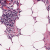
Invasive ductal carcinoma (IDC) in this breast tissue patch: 1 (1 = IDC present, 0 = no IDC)